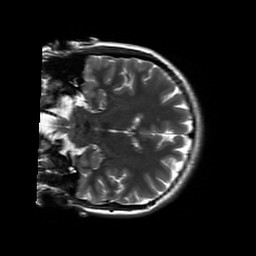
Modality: T2w
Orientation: coronal
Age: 25
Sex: female
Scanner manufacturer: siemens
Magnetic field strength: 3 T
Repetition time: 8.53 s
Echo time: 0.091 s